Aerial crown-view tile of a tropical tree (Barro Colorado Island, Panama), acquired 20240918:
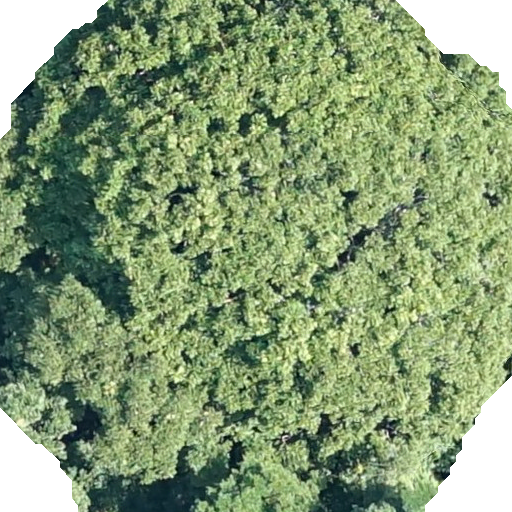
Species: Dipteryx oleifera
GBIF accepted scientific name: Dipteryx oleifera
Crown area: 443.214 m²